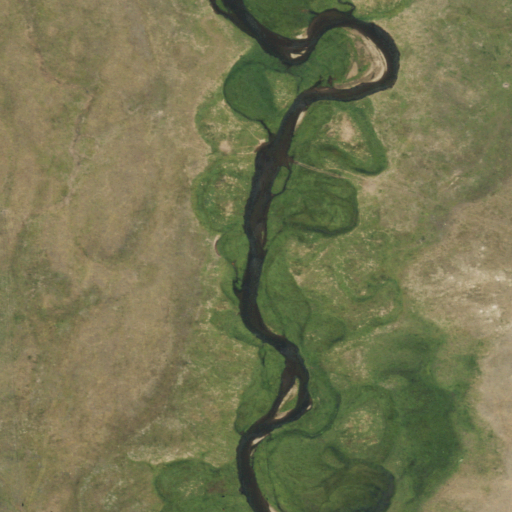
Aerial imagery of plain(s) in Colorado named North Clear Creek Park containing herbaceous wetlands, grassland, woody wetlands, and open water